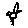
Label: bird